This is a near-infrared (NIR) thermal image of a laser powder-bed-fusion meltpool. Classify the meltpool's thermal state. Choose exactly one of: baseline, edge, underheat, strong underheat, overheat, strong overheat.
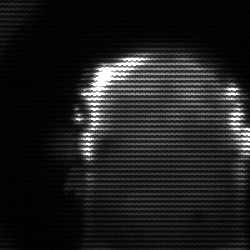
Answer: baseline